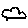
Label: cloud